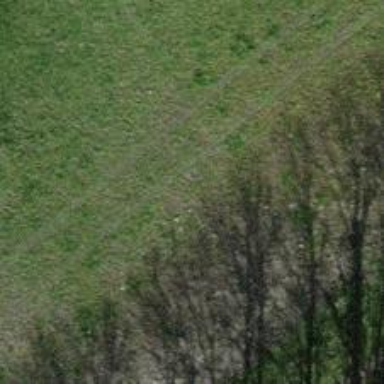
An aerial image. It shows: Pole supporting roof covering pipeline marker.